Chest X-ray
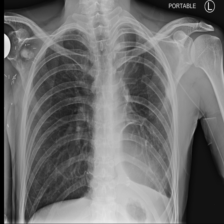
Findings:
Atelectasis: negative
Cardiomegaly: negative
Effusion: negative
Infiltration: negative
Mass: negative
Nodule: negative
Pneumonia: negative
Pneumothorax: negative
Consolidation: negative
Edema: negative
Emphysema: negative
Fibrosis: negative
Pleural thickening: negative
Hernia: negative